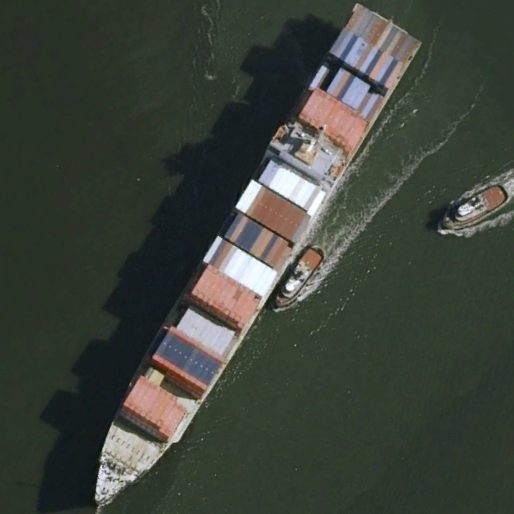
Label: Container_ship